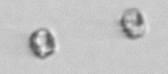
Label: Thalassiosira_sp_aff_mala